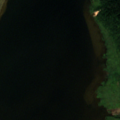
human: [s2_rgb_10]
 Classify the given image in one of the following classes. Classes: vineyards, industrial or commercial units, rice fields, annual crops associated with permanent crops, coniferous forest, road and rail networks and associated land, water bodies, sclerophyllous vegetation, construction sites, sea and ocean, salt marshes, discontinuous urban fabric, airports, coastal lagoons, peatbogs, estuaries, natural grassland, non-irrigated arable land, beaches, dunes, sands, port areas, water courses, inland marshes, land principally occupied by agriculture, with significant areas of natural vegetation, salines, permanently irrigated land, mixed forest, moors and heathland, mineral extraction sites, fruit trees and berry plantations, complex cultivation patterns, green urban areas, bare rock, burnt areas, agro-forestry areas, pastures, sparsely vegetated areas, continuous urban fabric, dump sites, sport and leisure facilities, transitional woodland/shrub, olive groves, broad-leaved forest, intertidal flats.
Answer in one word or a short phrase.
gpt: pastures, broad-leaved forest, salt marshes, sea and ocean